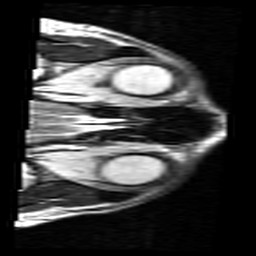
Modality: T2w
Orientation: axial
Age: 32
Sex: female
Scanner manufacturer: siemens
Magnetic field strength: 3 T
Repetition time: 7 s
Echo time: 0.085 s